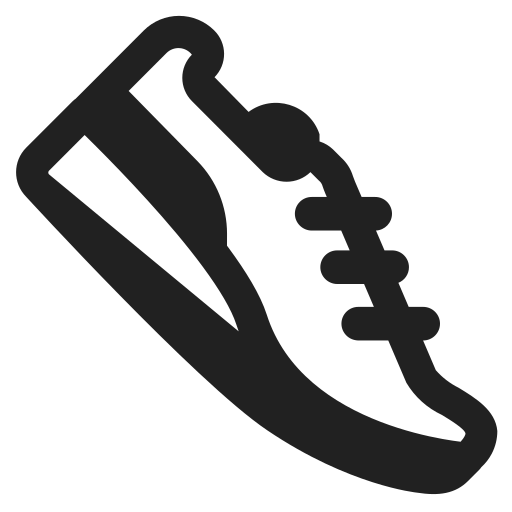
running shoe high contrast